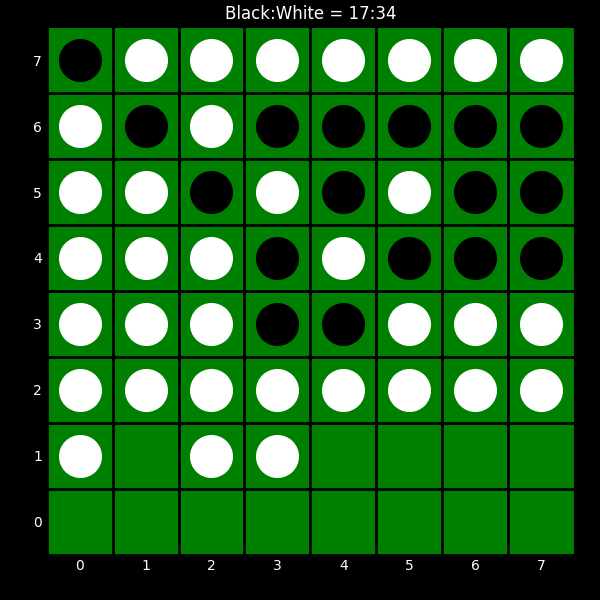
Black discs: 17
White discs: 34